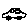
Label: car